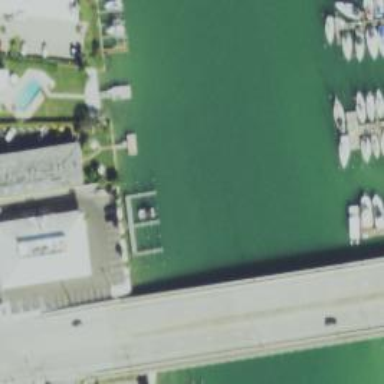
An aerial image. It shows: Man-made pier.